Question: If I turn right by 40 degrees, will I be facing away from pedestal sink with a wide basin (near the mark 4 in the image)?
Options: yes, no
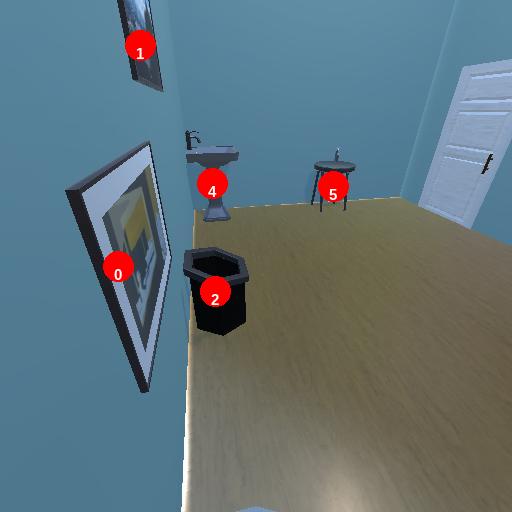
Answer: yes